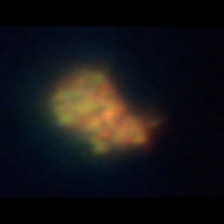
Taxon: Unknown_detritus
Group: Unknown